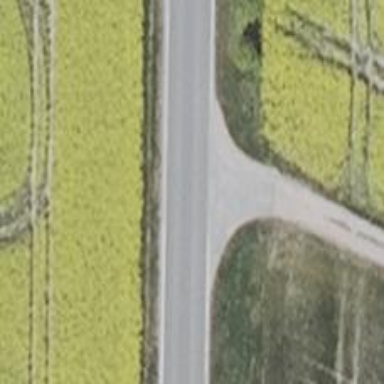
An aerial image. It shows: Tertiary road with asphalt surface.